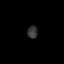
Tissue: lung
Cell type: Smooth muscle cells
Senescence score: 0.5921
Nuclear area (px): 127
Mean DAPI intensity: 52.685